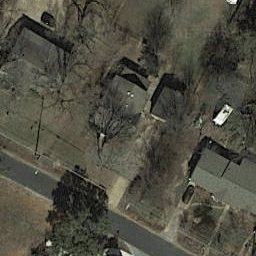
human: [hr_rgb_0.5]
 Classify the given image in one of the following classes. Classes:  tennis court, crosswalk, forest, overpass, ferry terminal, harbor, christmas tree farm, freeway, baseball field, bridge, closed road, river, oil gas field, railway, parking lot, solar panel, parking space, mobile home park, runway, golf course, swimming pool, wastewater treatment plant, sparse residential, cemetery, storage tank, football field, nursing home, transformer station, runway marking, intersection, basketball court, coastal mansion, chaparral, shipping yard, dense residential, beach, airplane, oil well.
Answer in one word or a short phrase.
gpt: sparse residential